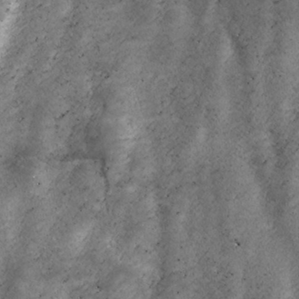
Label: non_frost